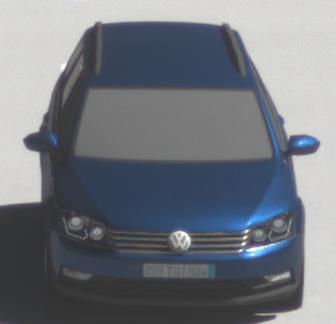
Make: VW
Model: Passat Alltrack 1.8 TSI
Detailed model: Passat (B7) Alltrack
Model produced from: 2012/03
Model produced until: 2013/06
Doors: 5
Color: blue
Road condition: dry road
Daytime: midday
Contrast: high contrast